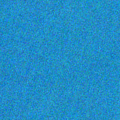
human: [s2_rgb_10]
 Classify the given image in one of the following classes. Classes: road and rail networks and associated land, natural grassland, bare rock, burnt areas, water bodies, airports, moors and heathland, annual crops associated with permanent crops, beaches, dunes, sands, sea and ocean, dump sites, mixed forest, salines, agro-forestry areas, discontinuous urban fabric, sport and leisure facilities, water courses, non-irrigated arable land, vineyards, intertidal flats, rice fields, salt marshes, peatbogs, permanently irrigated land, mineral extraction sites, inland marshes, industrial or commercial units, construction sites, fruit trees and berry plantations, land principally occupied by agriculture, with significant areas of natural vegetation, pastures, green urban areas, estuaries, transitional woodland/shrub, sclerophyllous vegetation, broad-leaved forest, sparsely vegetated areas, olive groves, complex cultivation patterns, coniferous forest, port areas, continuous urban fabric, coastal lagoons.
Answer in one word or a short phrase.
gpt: sea and ocean